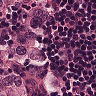
Metastatic tissue present: yes